Question: I am using a <URL> for getting system details. its all working fine in almost 1000 systems, but in one system its getting the below error.
'''
File "SystemDetails.py", line 36, in __init__
File "<COMObject WbemScripting.SWbemLocator>", line 5, in ConnectServer
File "\sfs\show_time\Showtime_Package\showtime\Modules2\win32com\client\dynamic.py", line 272, in _ApplyTypes_
result = self._oleobj_.InvokeTypes(*(dispid, LCID, wFlags, retType, argTypes) + args)
com_error: (-<PHONE>, 'Exception occurred.', (0, u'SWbemLocator', u'Not found ', None, 0, -<PHONE>), None)
'''
when i checked the system properties of that system, i found out that only ram is displaying. In rest of the systems both ram and processer information is displayed. for your reference i have attached both system details of my system and the the issue system.

Can anyone help me to find out the problem and the solution fot it
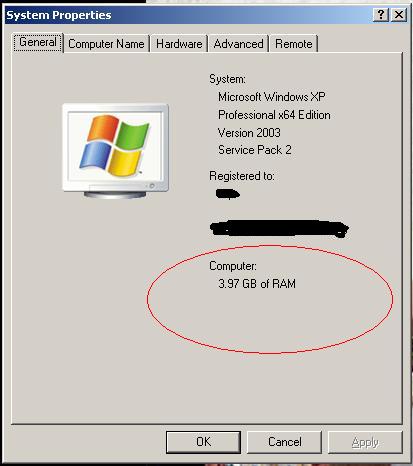
Answer: It might be because of corrupted WMI services.
Try installing Microsoft WMI tools and register WMI entries in registry.
This will solve you issue.